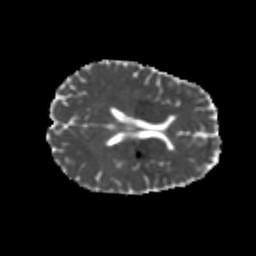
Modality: MD
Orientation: axial
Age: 24
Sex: female
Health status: healthy
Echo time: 0.074 s